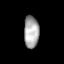
Tissue: lung
Cell type: Others
Senescence score: 0.1958
Nuclear area (px): 476
Mean DAPI intensity: 167.363